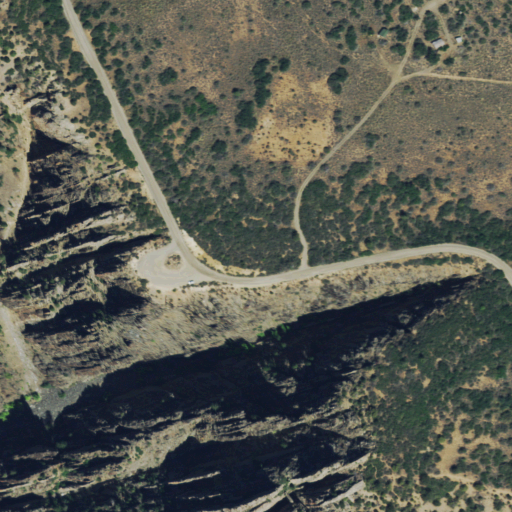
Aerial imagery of cliff(s) in Colorado named Kneeling Camel View containing shrub, evergreen forest, deciduous forest, and open development